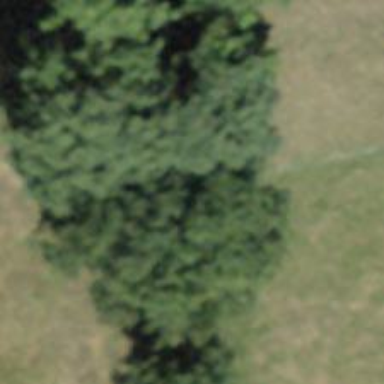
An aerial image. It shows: Row of trees in natural setting.